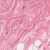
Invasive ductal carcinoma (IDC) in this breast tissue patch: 0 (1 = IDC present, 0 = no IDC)